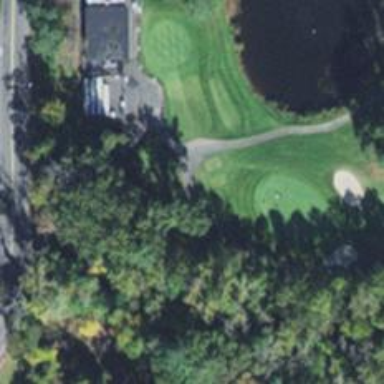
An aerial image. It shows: Service road used as golf cart path.